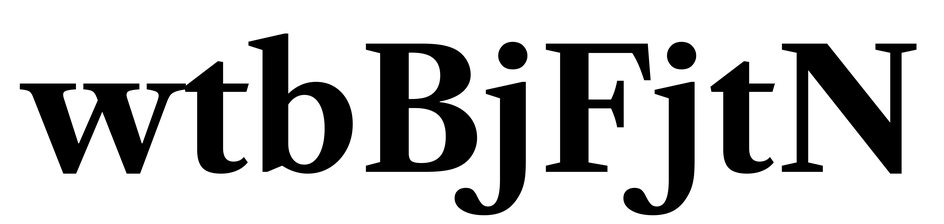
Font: LibreCaslonText_Bold